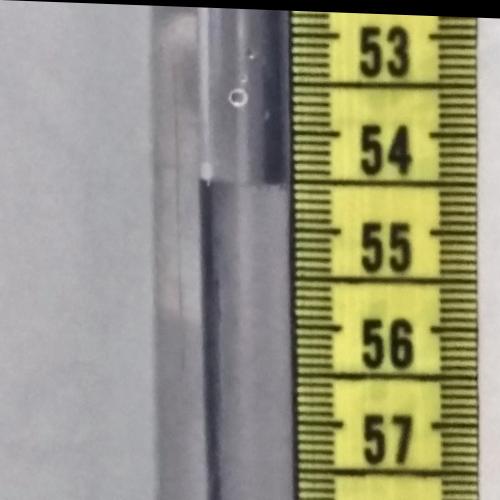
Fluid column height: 54.5 cm